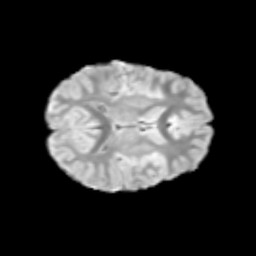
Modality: T2w
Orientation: axial
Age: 11
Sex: male
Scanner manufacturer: siemens
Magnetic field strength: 3 T
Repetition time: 3.8 s
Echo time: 0.07 s